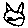
Label: cat